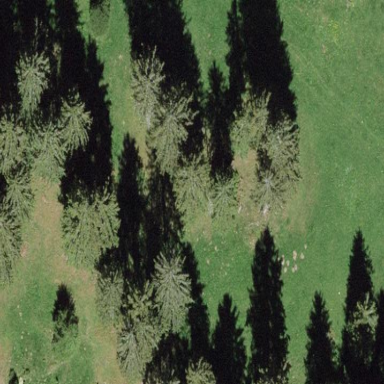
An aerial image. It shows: Serene woodland landscape.